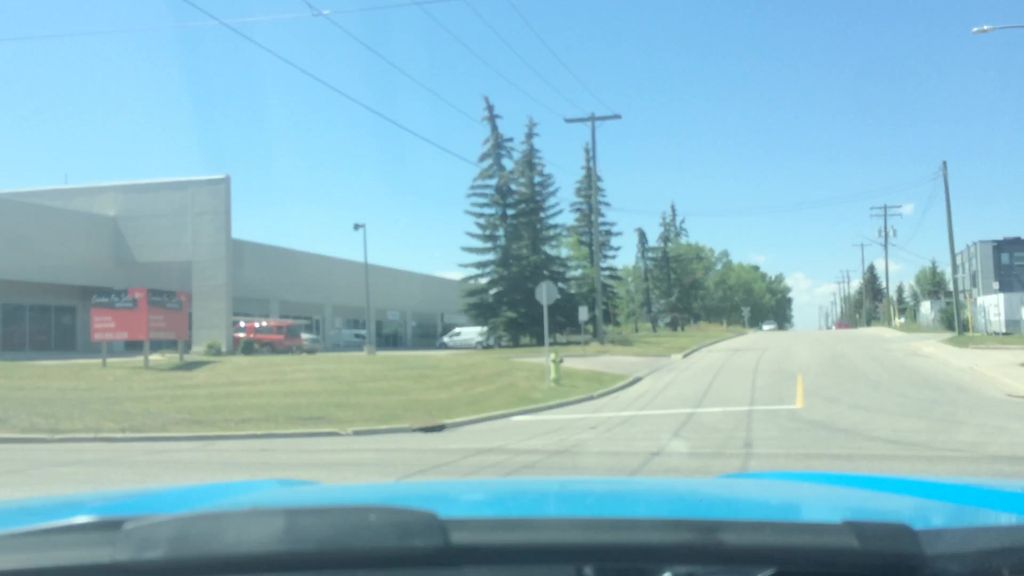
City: calgary